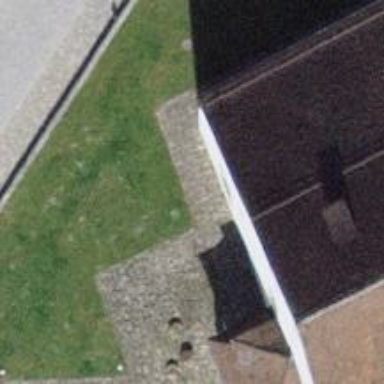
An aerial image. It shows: Footway made of unhewn cobblestones.